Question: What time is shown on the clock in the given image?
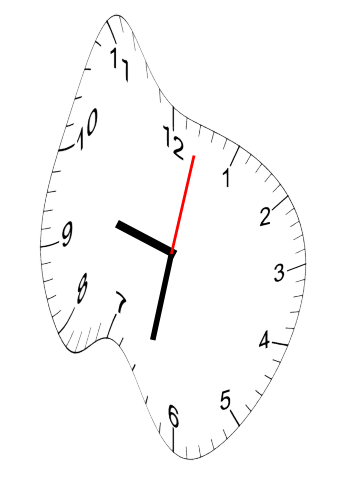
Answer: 09:32:02